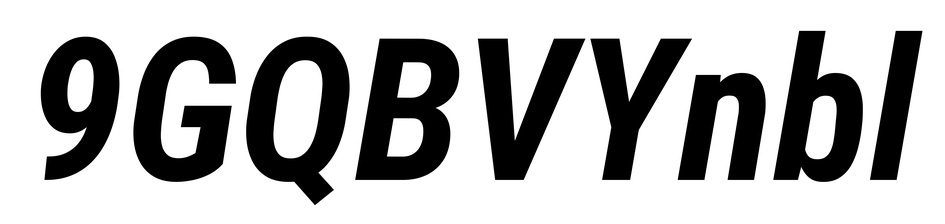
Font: Roboto-Italic_Condensed_Bold_Italic